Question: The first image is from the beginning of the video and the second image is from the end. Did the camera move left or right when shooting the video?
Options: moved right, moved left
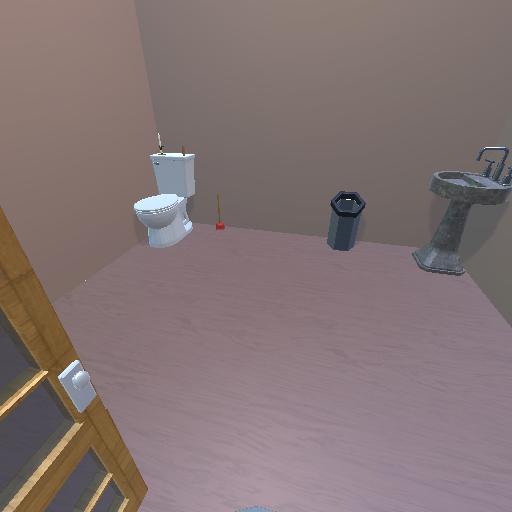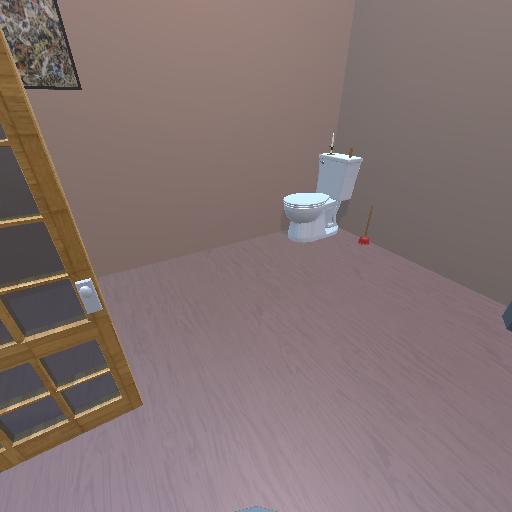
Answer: moved right